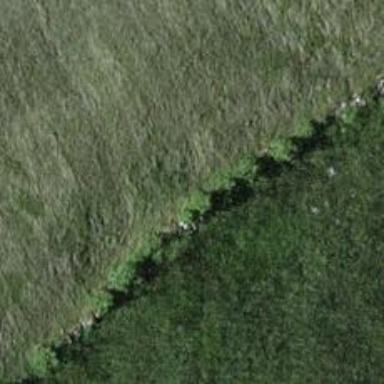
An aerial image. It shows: Dry stone wall barrier.